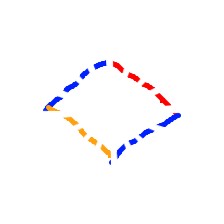
Shape: rhombus